Field crop: maize
Growth stage: 1
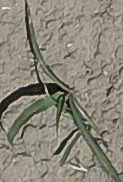
Species: sorghum